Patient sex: F
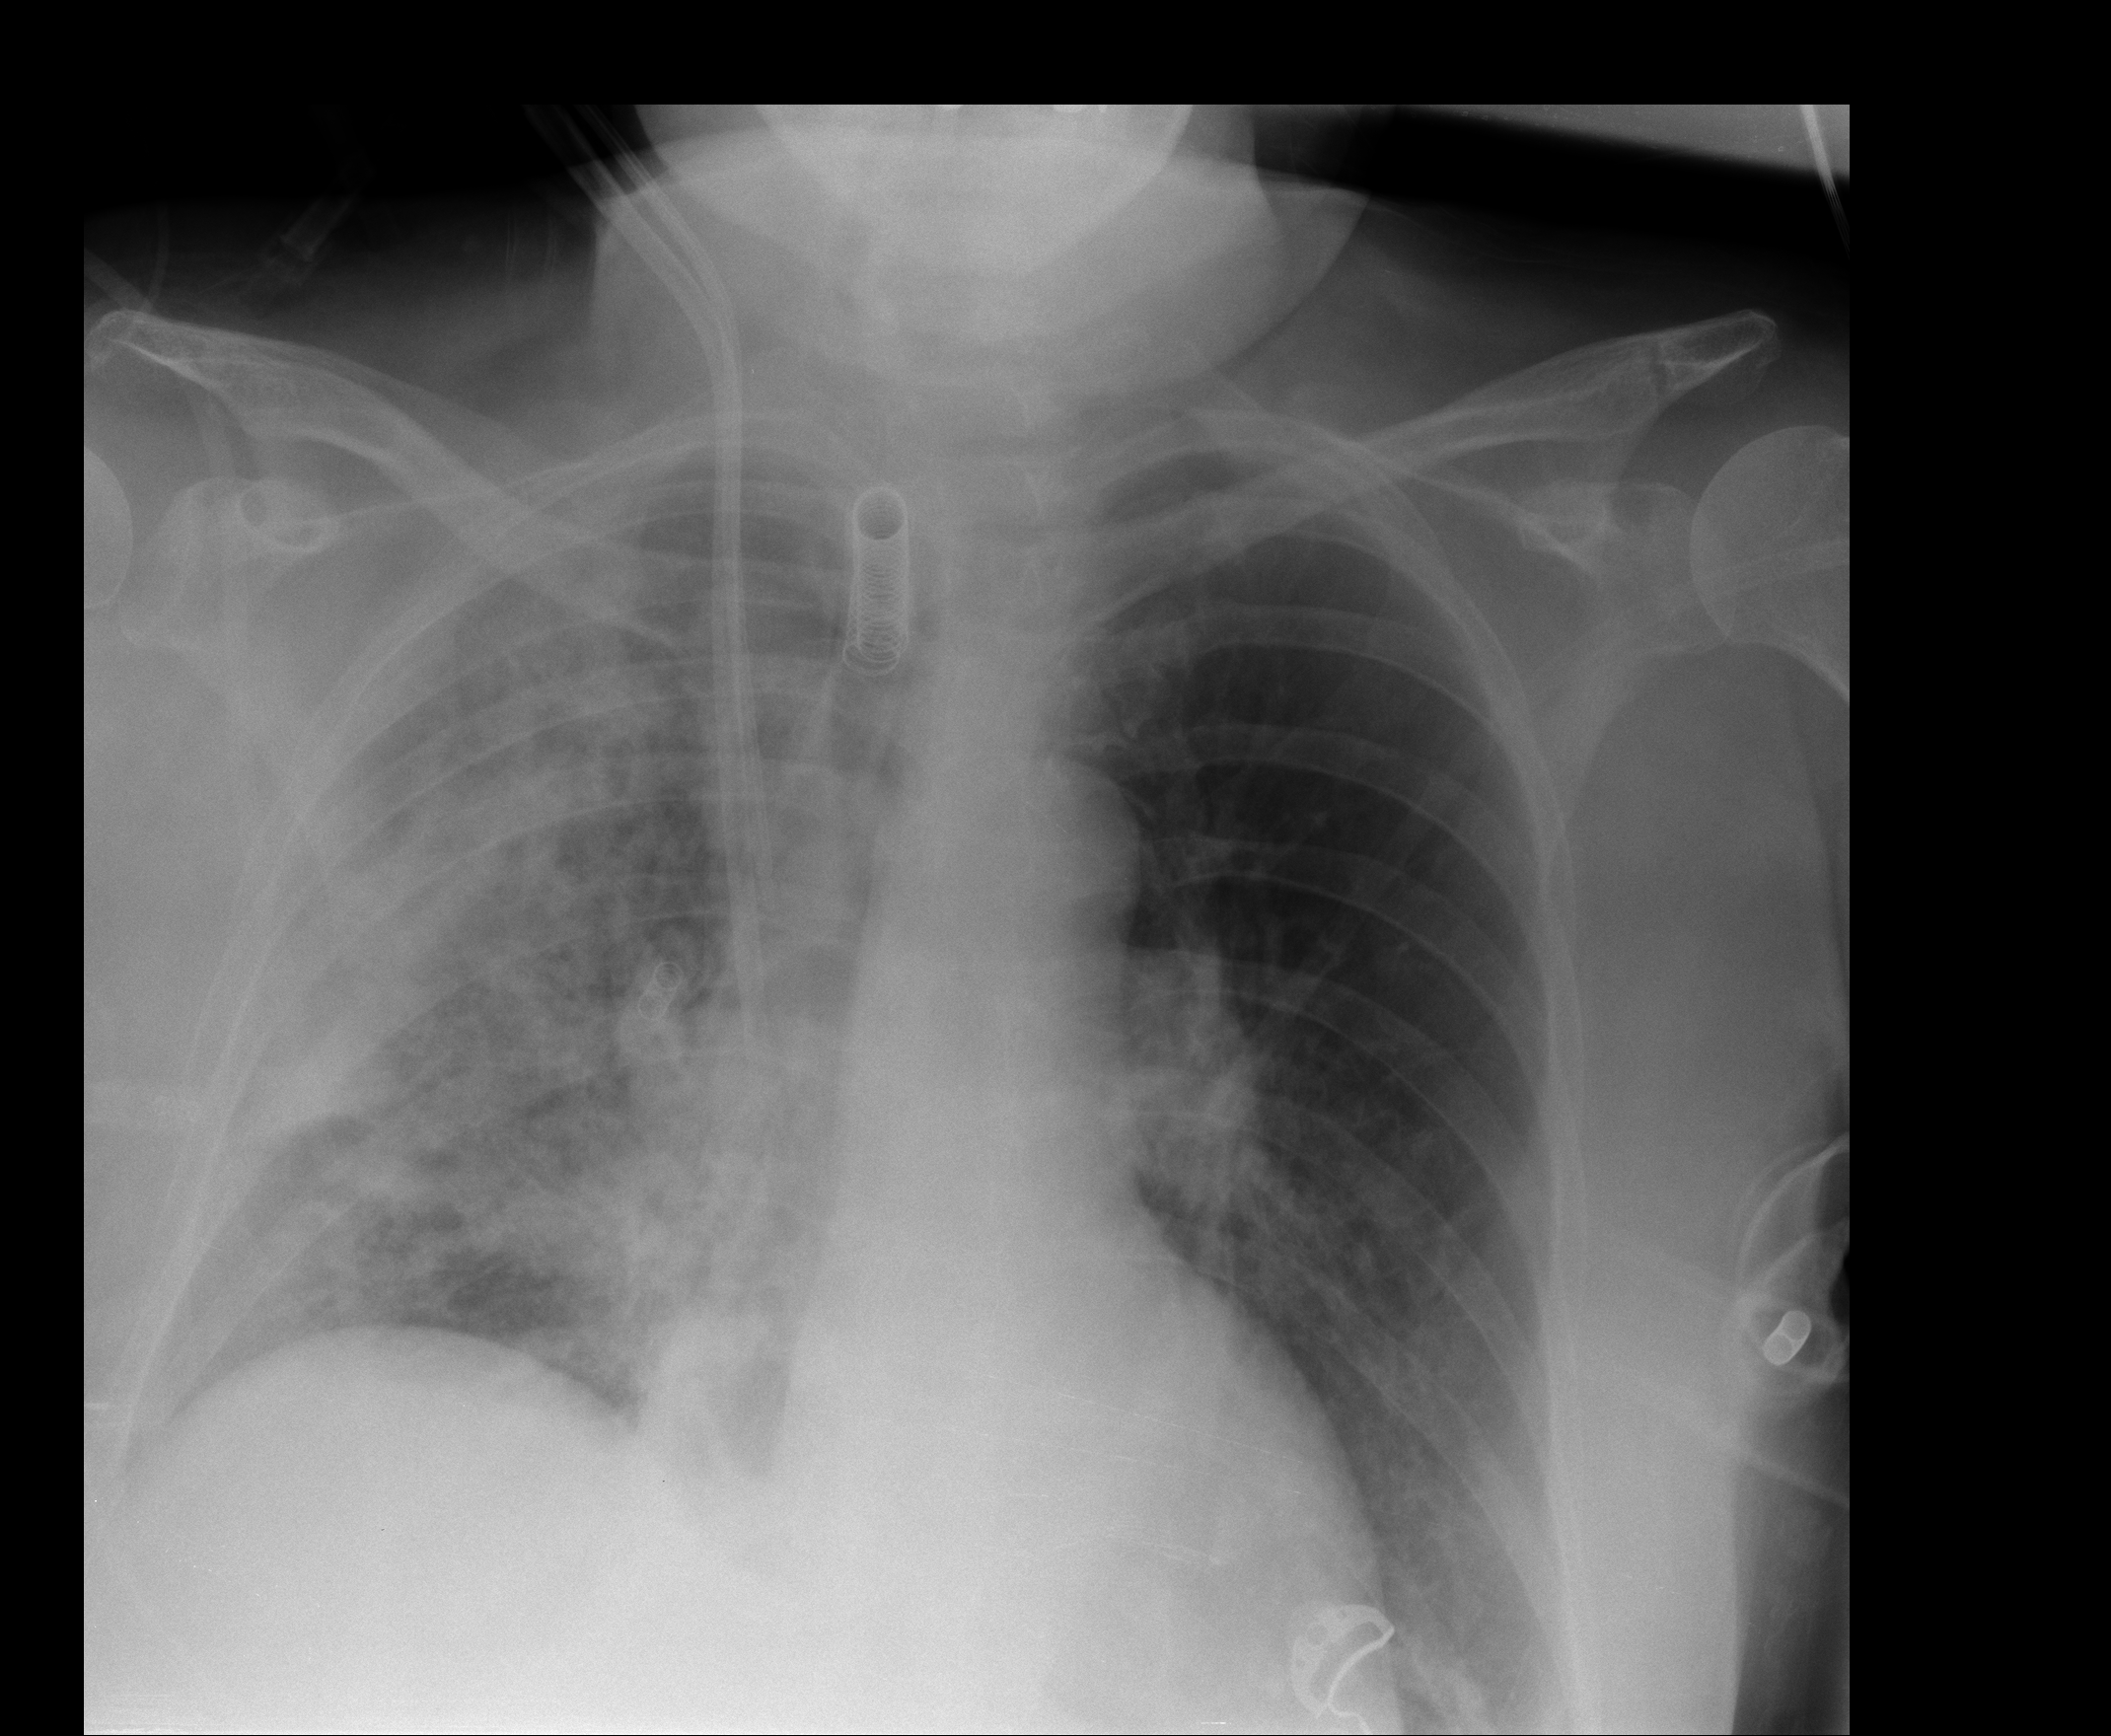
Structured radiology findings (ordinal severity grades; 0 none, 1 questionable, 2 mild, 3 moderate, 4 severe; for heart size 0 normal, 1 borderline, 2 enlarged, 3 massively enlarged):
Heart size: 1
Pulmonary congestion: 2
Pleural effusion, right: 0
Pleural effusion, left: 2
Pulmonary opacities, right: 3
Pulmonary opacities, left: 2
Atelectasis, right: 2
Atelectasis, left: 2